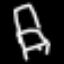
Label: chair